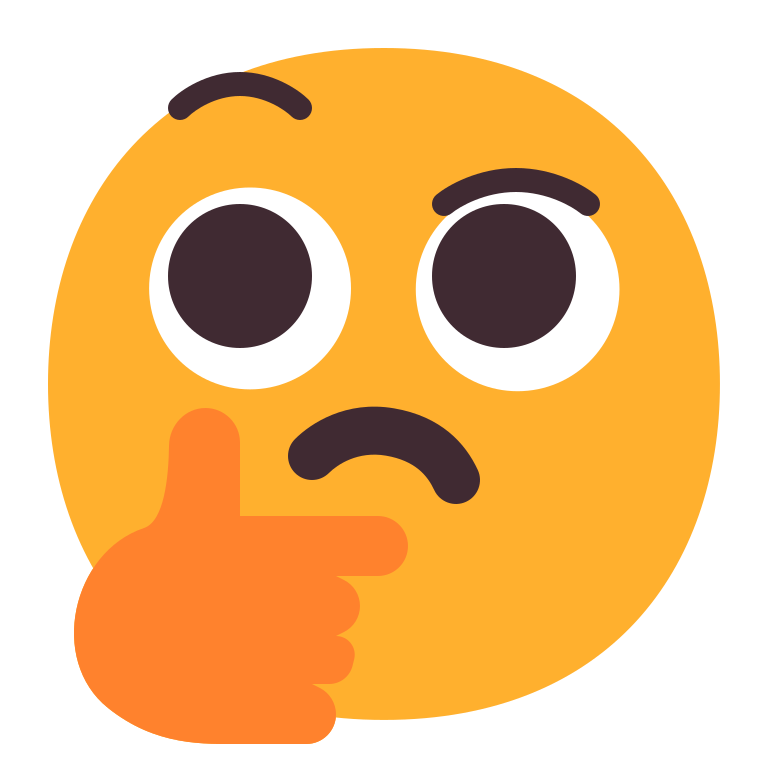
thinking face flat